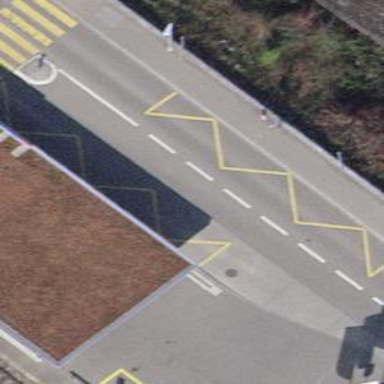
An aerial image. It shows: Bus stop equipped with public transport stop position.